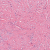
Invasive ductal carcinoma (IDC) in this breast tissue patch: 0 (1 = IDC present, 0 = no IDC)